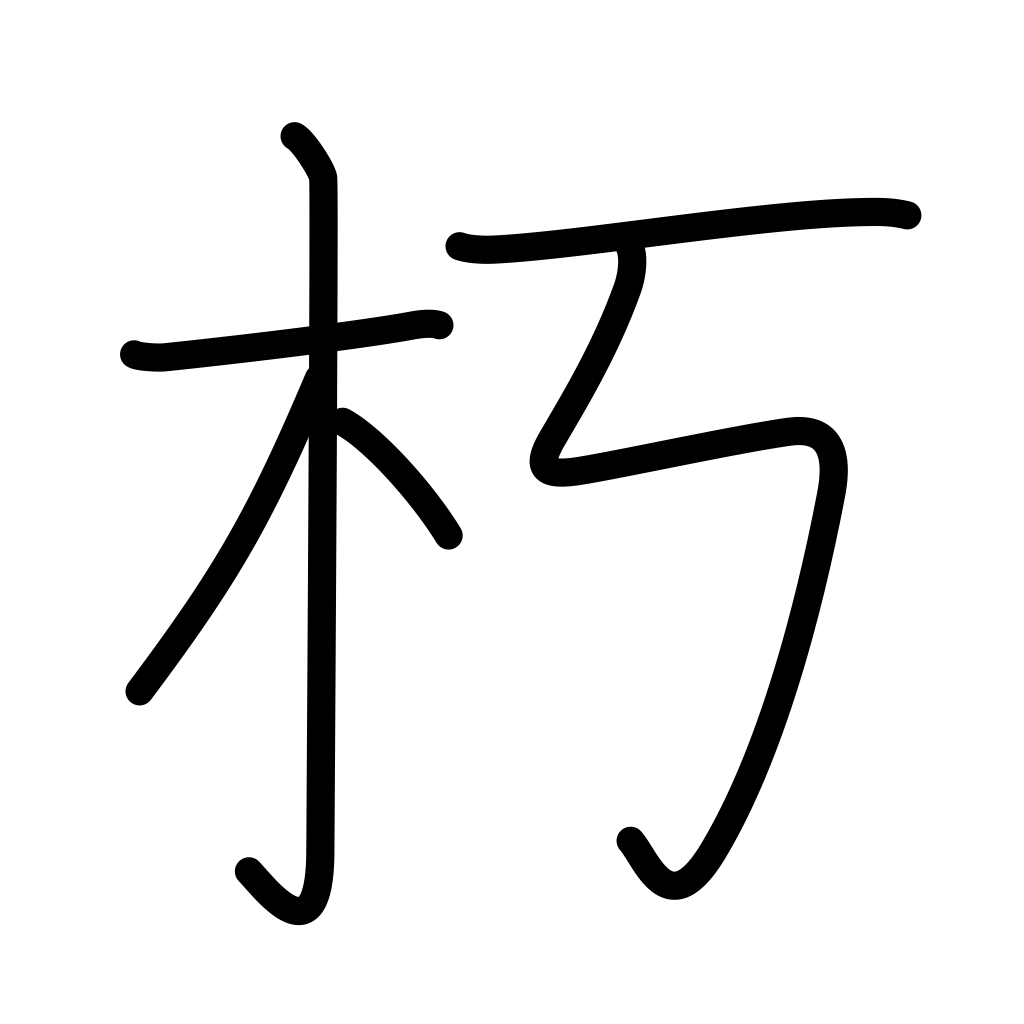
Meaning: decay, rot, remain in seclusion